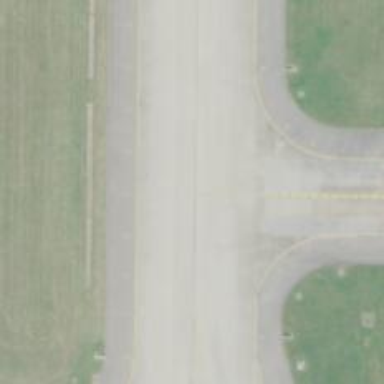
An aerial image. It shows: View of taxiway at the airport.